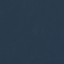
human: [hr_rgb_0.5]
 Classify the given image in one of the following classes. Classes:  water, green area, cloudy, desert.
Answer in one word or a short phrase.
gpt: water